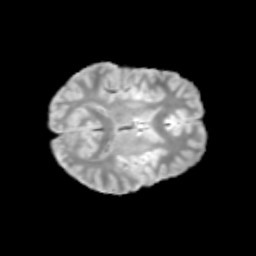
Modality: T2w
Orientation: axial
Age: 12
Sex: male
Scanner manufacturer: siemens
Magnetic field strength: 3 T
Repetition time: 3.8 s
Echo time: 0.07 s